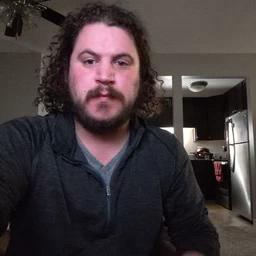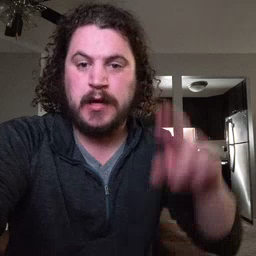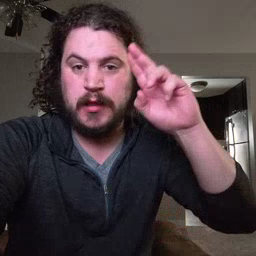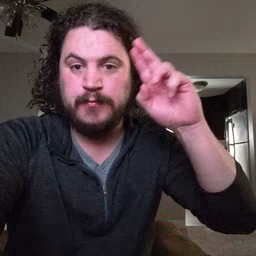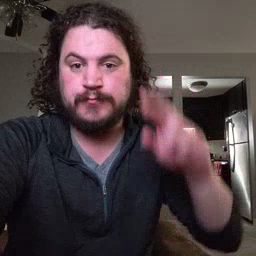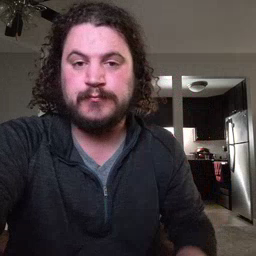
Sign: uncle